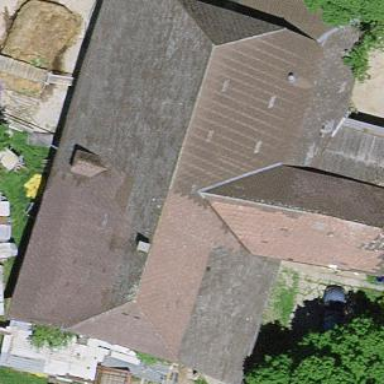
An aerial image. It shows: Farm building.